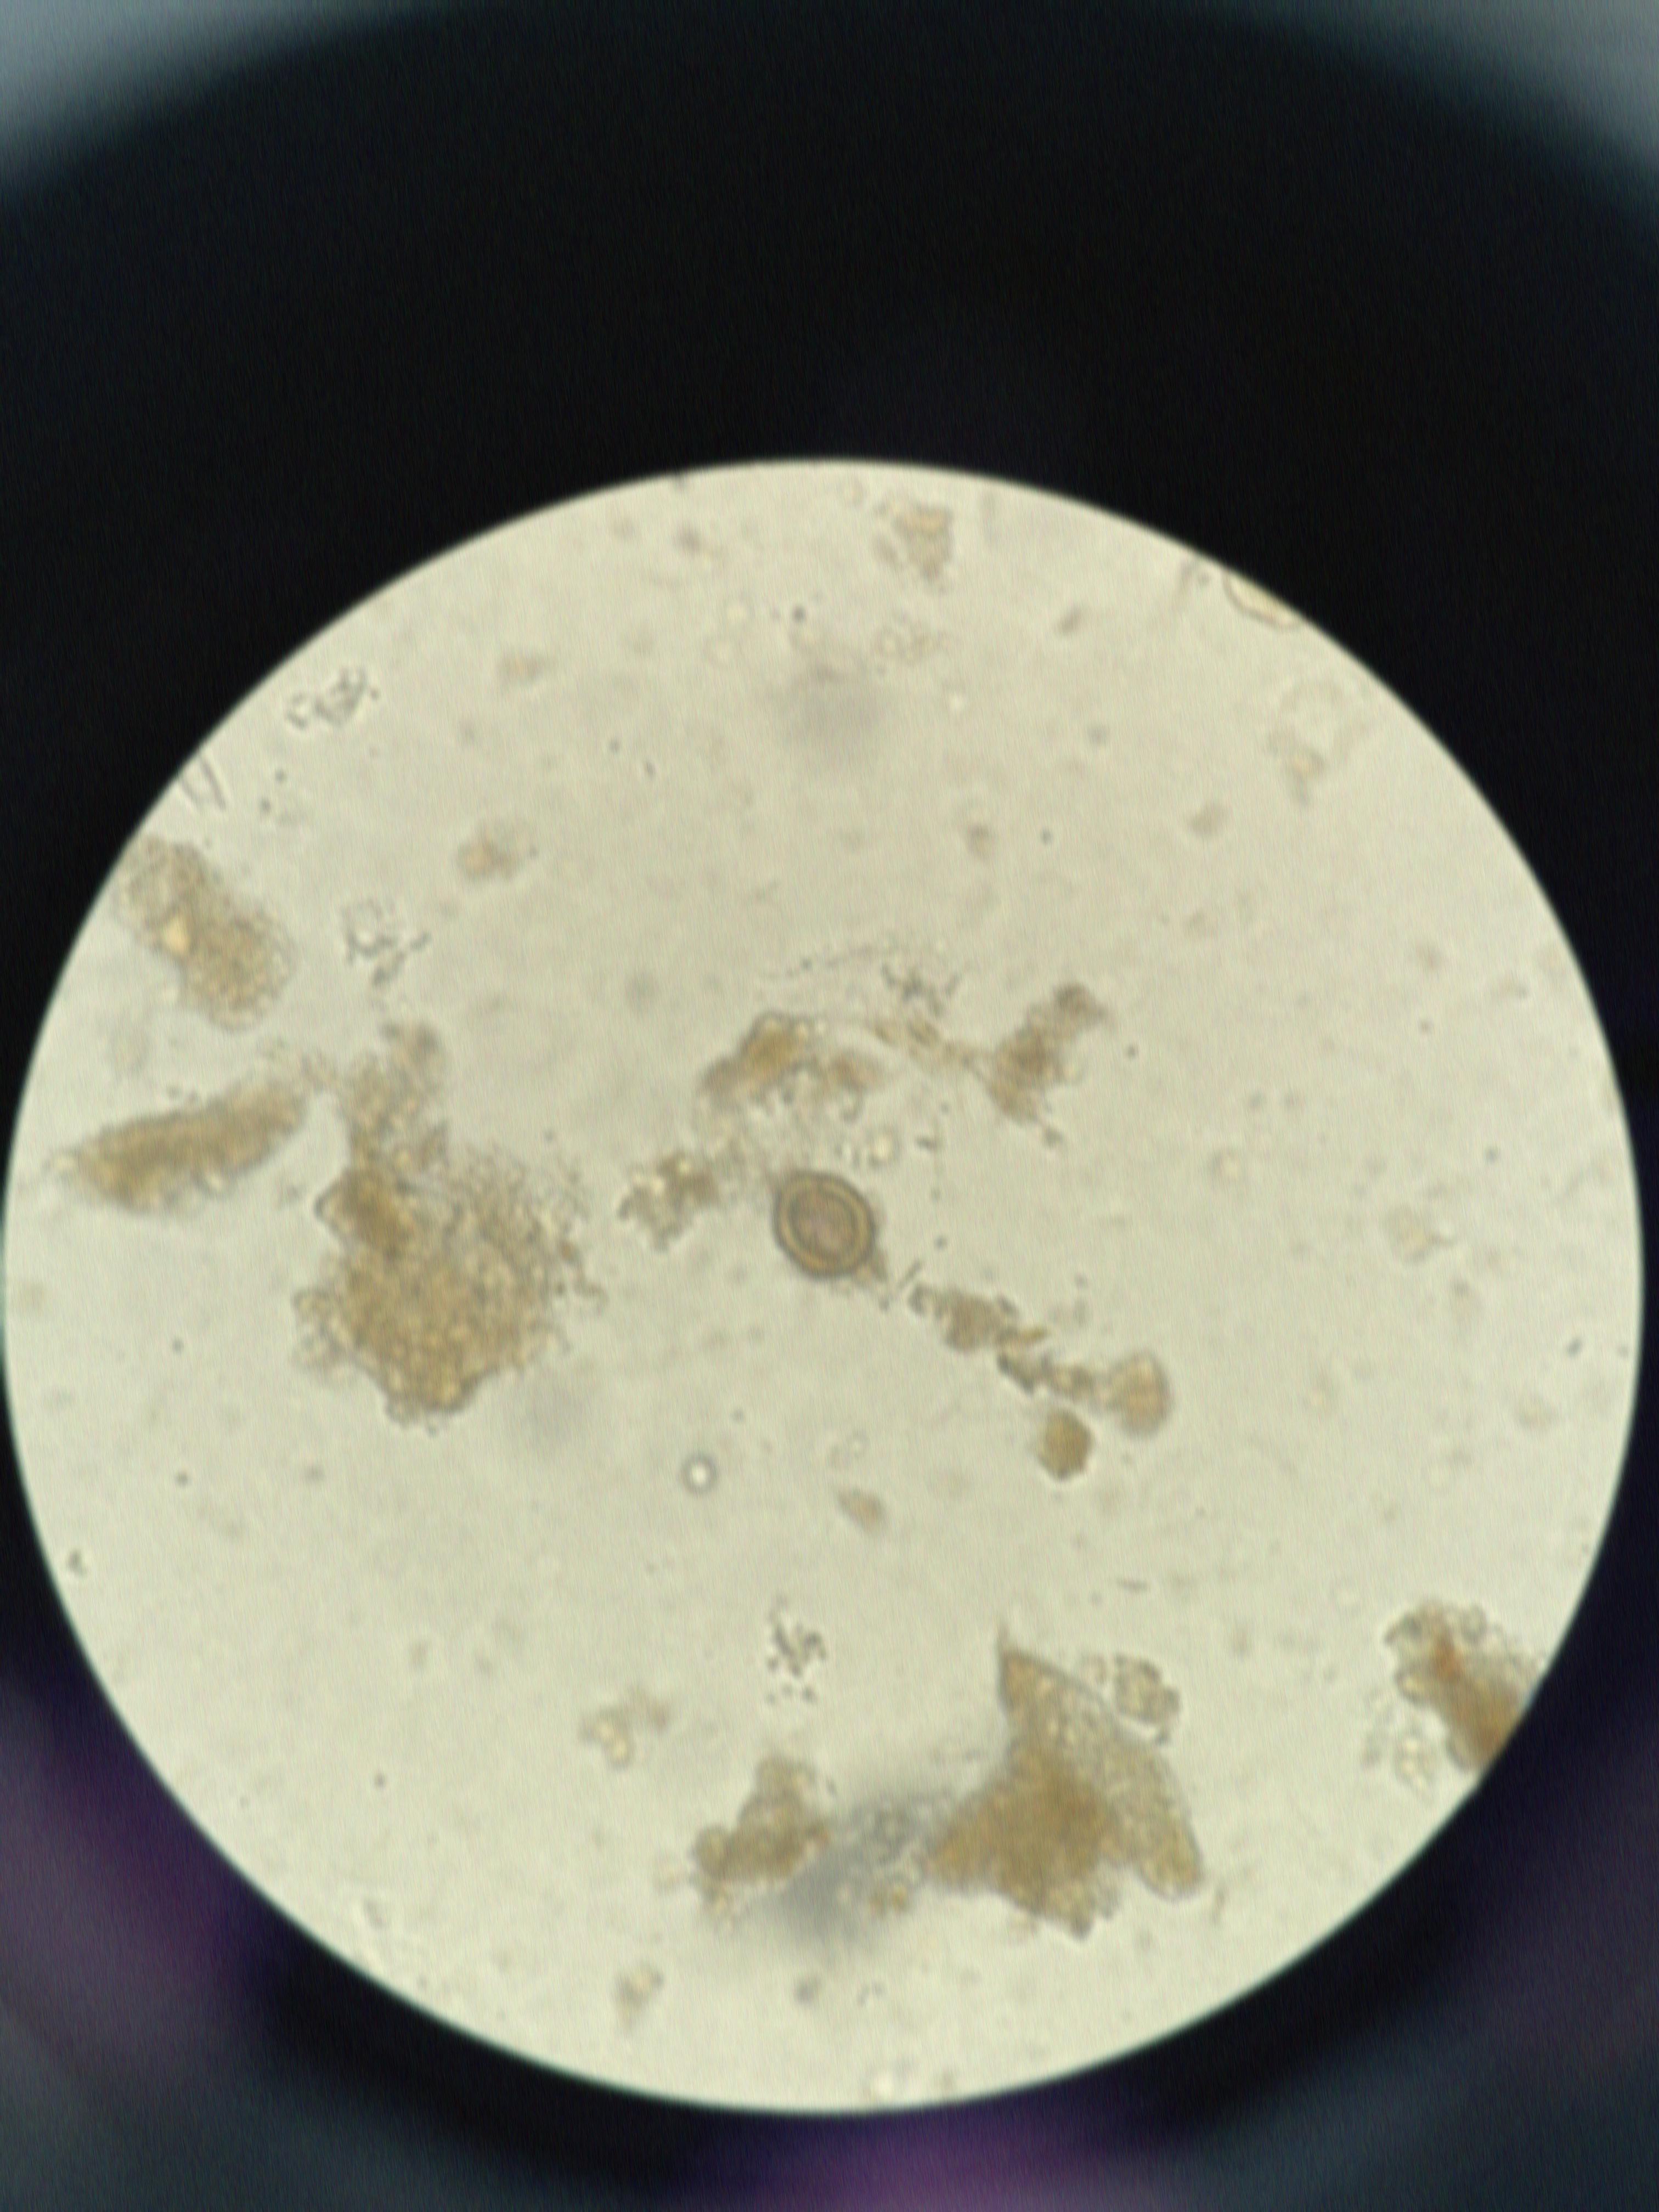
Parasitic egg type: Taenia spp. egg